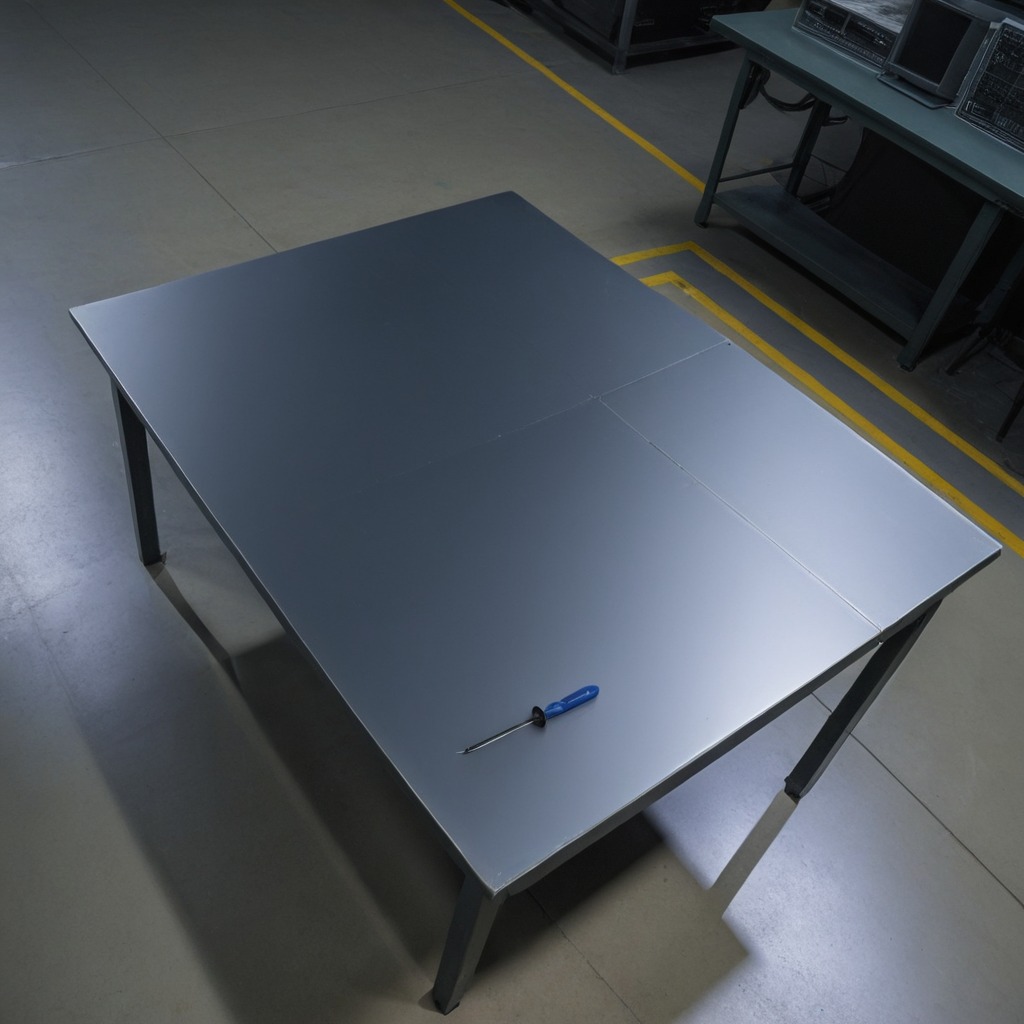
A screwdriver is lying on a clean empty table in a basement in the evening.